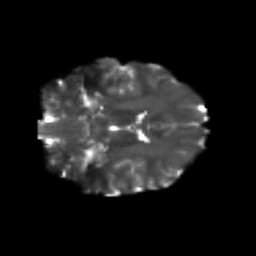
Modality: T2w
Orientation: coronal
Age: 19
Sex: female
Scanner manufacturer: siemens
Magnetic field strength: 3 T
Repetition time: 3.5 s
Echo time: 0.113 s